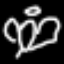
Label: angel